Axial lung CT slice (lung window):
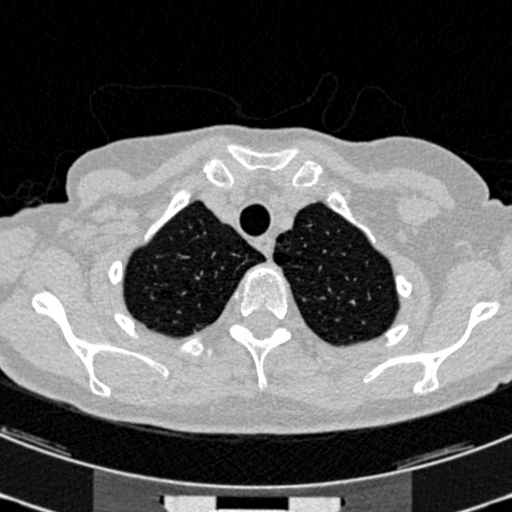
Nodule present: no